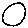
Label: circle